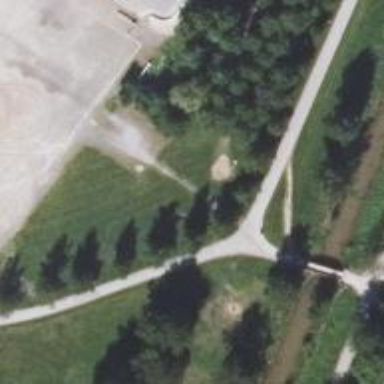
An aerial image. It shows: Cycleway.